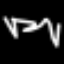
Label: squiggle